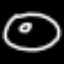
Label: donut